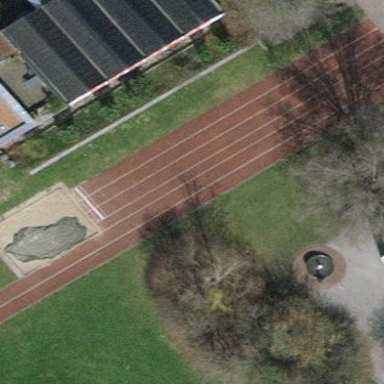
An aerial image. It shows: Pitch designed for long jump sports in leisure land area.